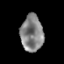
Tissue: prostate
Cell type: T cells
Senescence score: 0.3379
Nuclear area (px): 804
Mean DAPI intensity: 132.45